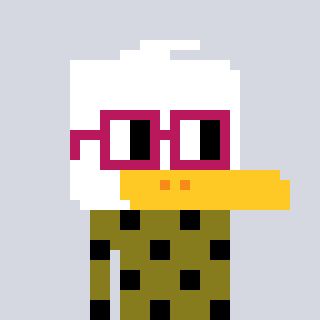
a pixel art character with square dark red glasses, a duck-shaped head and a gunk-colored body on a cool background